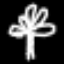
Label: palm tree